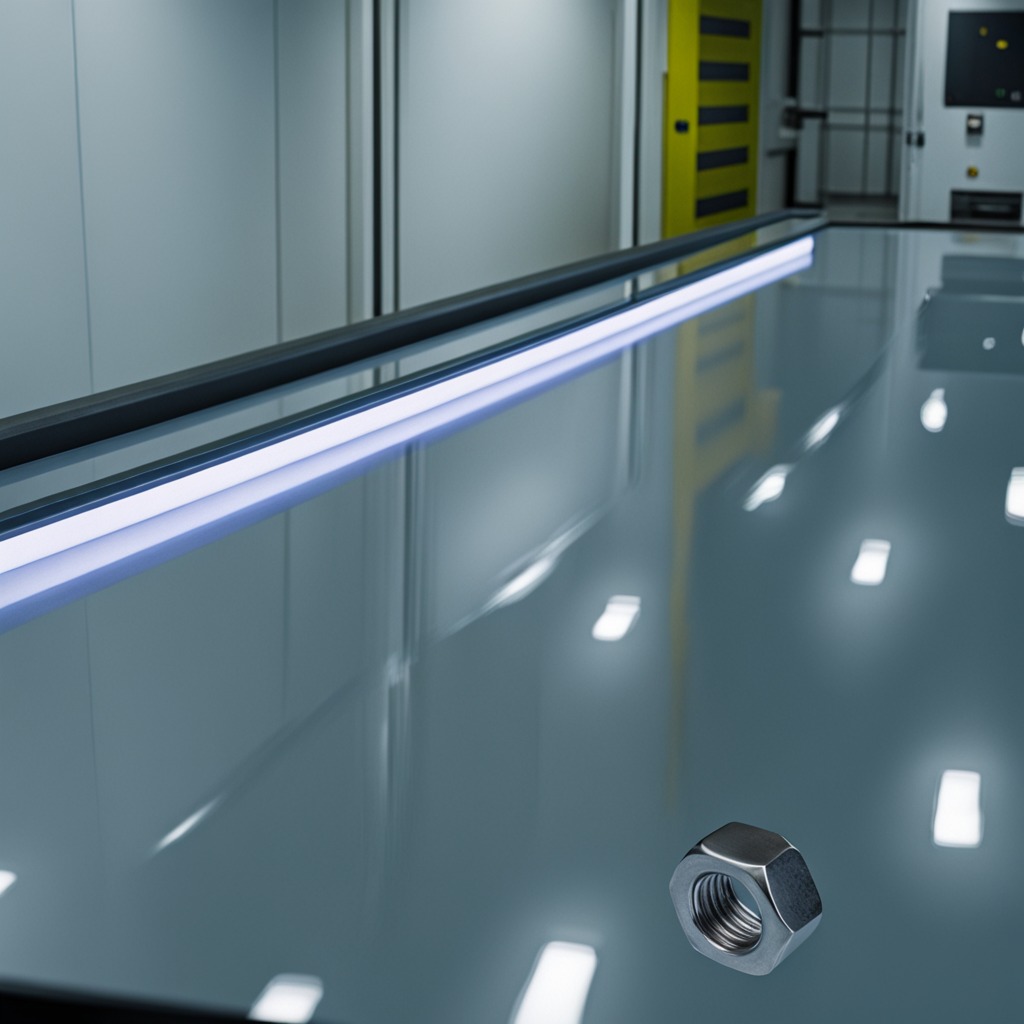
A metal nut is lying on a high-gloss table in a ship maintenance bay industrial lighting.